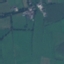
Label: Pasture